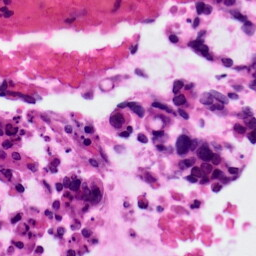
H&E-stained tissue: Colon